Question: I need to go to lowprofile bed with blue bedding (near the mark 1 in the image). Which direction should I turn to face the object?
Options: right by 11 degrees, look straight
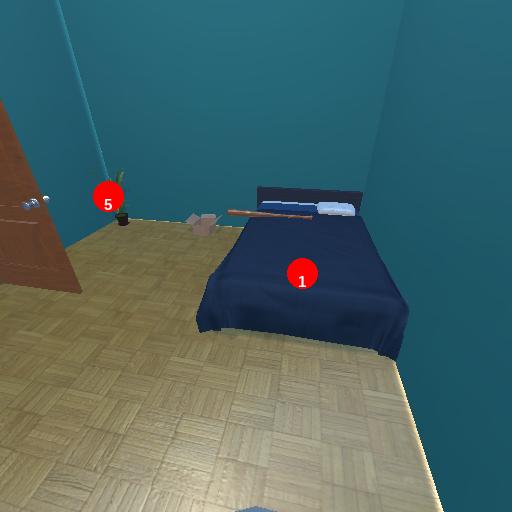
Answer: right by 11 degrees